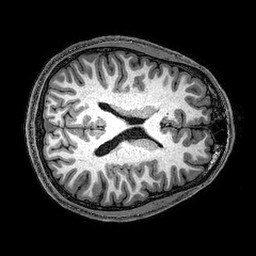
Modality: T1w
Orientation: axial
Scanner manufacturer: philips
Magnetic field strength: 3 T
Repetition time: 0.00824 s
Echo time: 0.00378 s